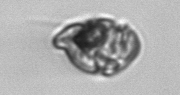
Label: Proterythropsis